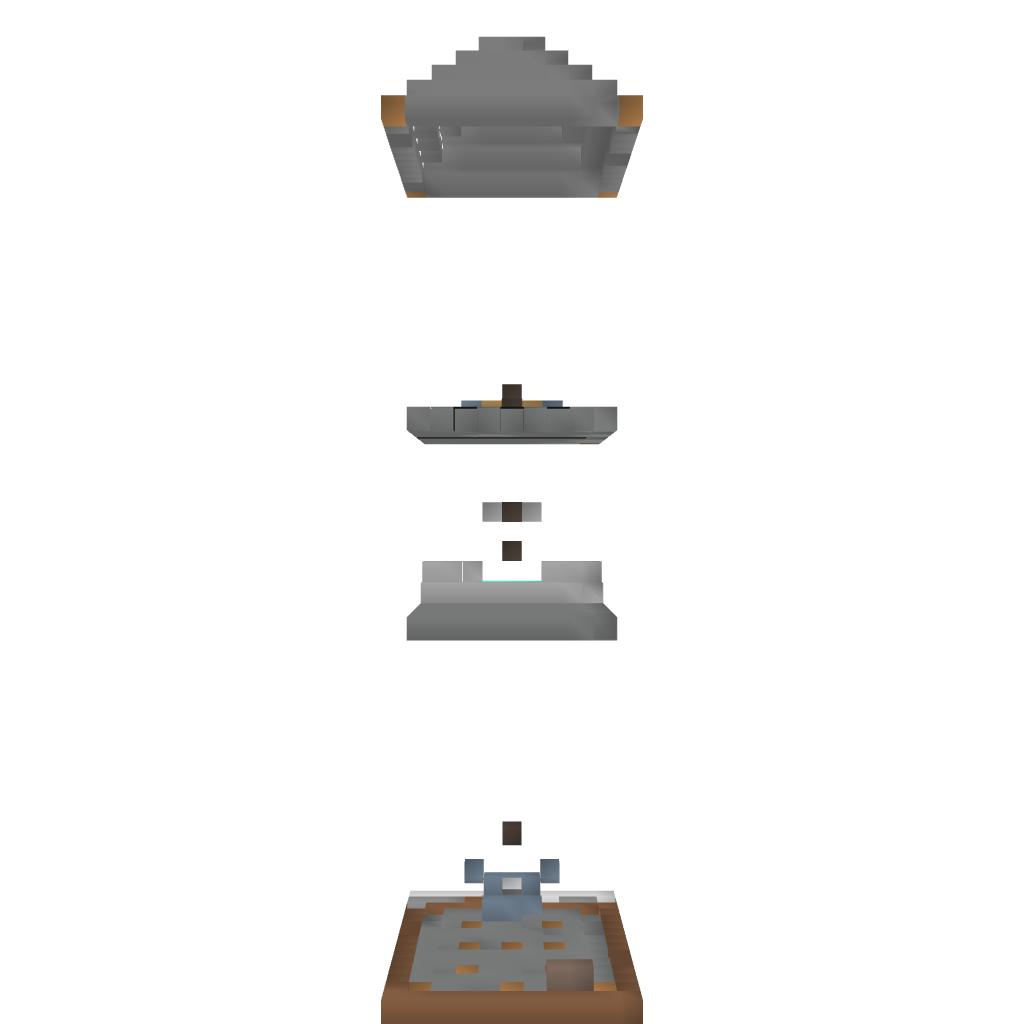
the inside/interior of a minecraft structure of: Decorated modern tower